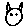
Label: cat